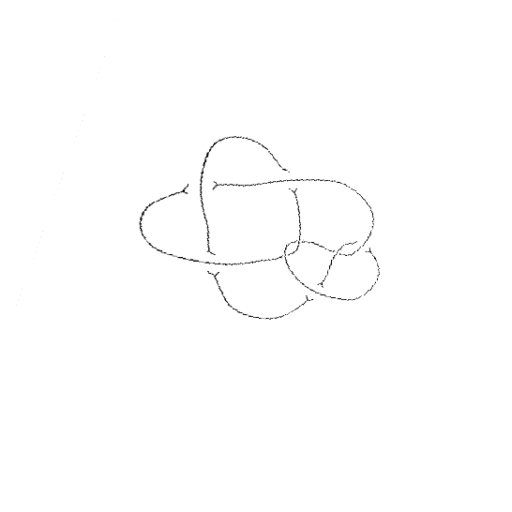
Crossing number: 8